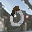
Label: 0